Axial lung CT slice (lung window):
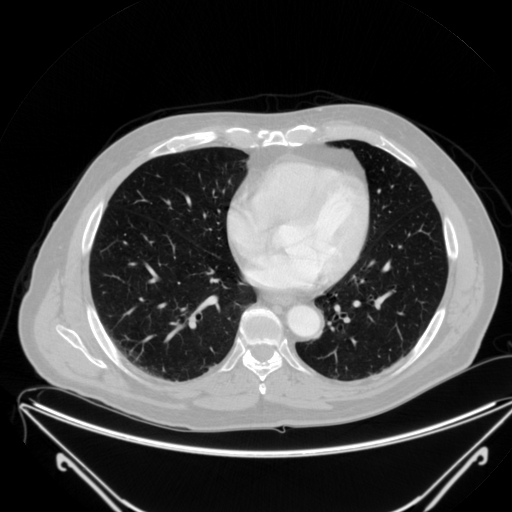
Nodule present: no